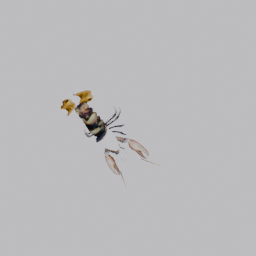
Label: animals